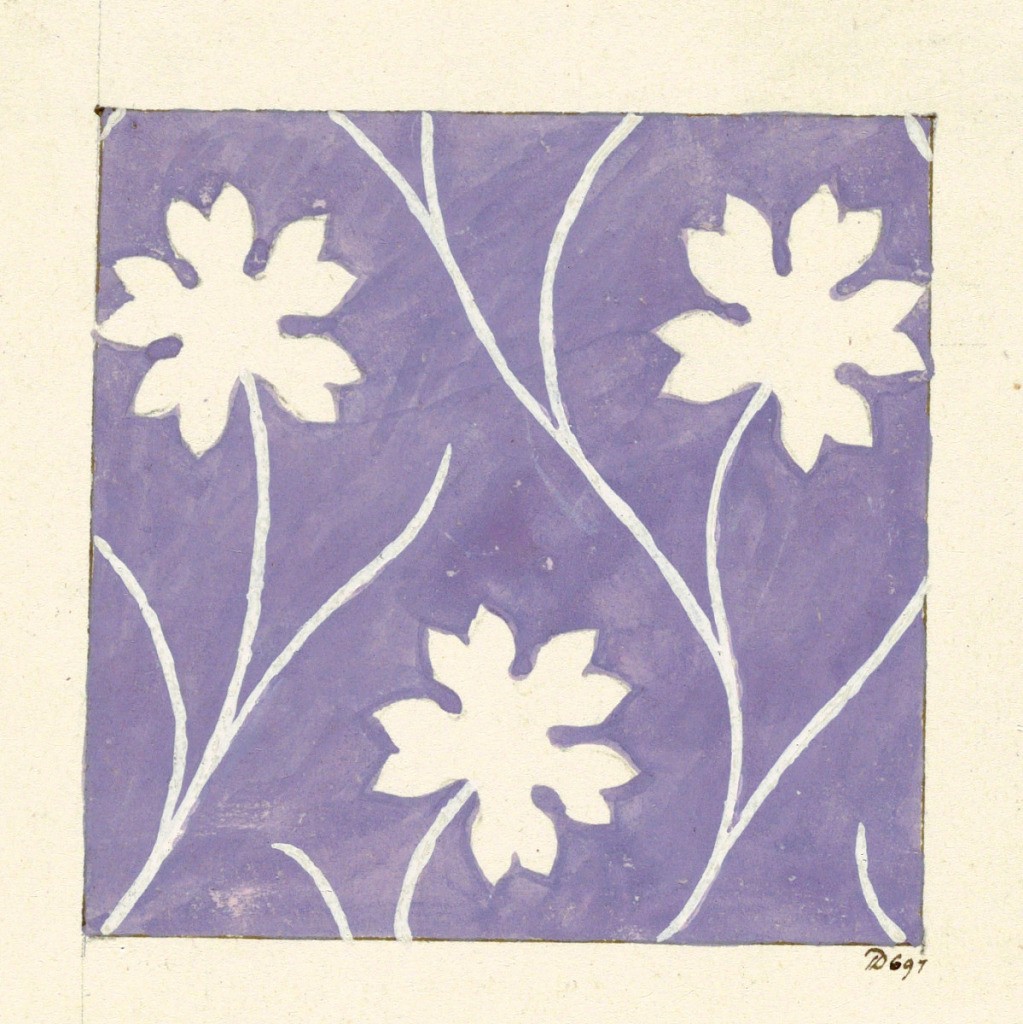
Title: Floral design for printed textile
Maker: Louis-Albert DuBois, Swiss, 1752–1818
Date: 1800–1818
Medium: Brush and gouache, graphite on white wove paper
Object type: Drawing
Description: White leaf design on lilac ground.